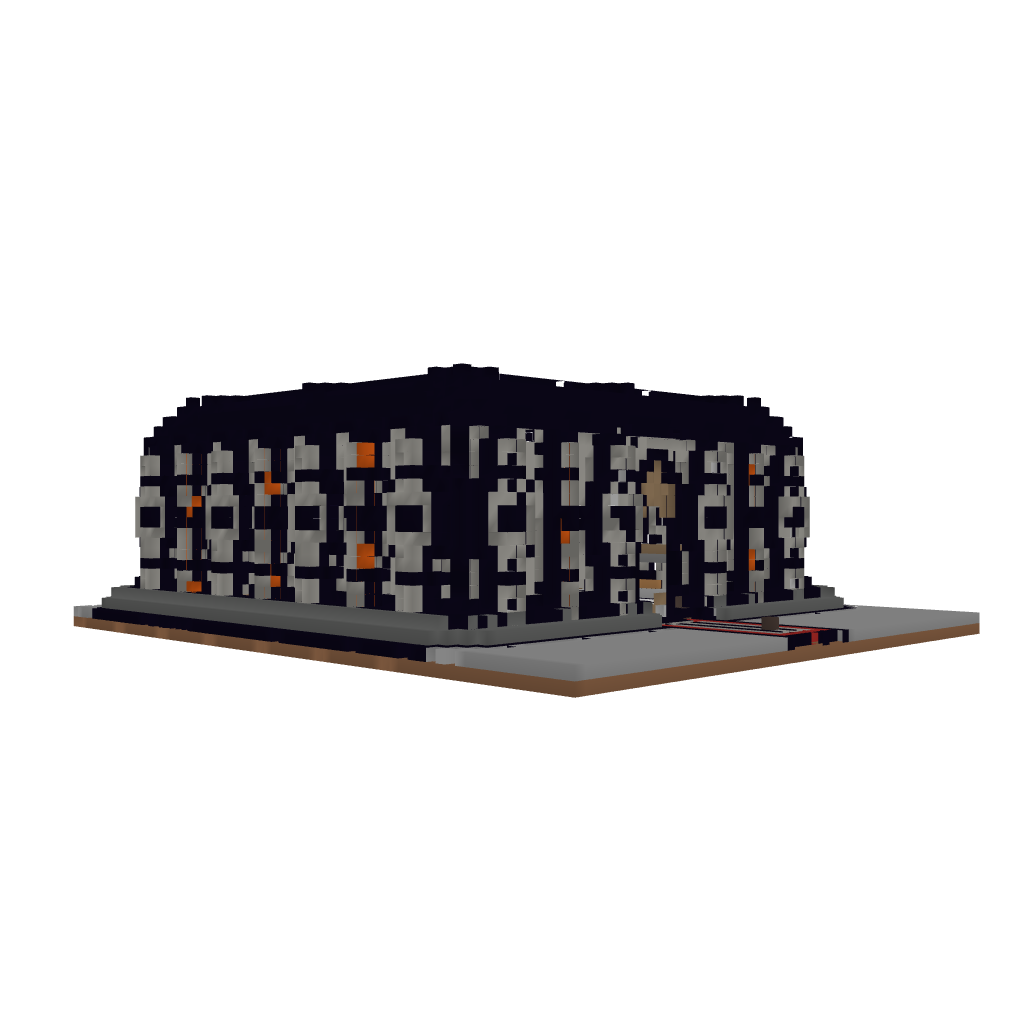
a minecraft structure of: Meeting Hall